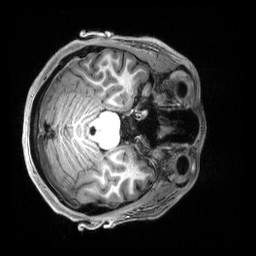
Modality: T1w
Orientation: axial
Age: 20
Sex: female
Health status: healthy
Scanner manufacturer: siemens
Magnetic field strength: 3 T
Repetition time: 2.5 s
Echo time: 0.00222 s